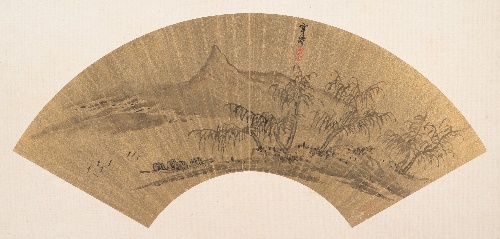
Title: 清　吳山濤　山水圖　扇|Riverscape with moored boats
Artist: Wu Shantao
Artist bio: Chinese, 1624–after 1710
Date: late 17th or early 18th century
Object type: Folding fan mounted as an album leaf
Classification: Paintings
Medium: Folding fan mounted as an album leaf; ink on gold paper
Culture: China
Period: Qing dynasty (1644–1911)
Dimensions: 6 1/4 x 18 5/8 in. (15.9 x 47.3 cm)
Department: Asian Art
Credit line: John Stewart Kennedy Fund, 1913
Accession year: 1913
Repository: Metropolitan Museum of Art, New York, NY
Tags: Landscapes|Mountains|Boats